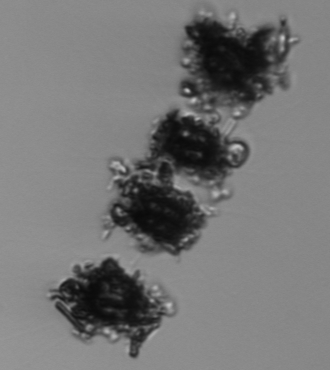
Label: Thalassiosira_TAG_external_detritus